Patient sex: M
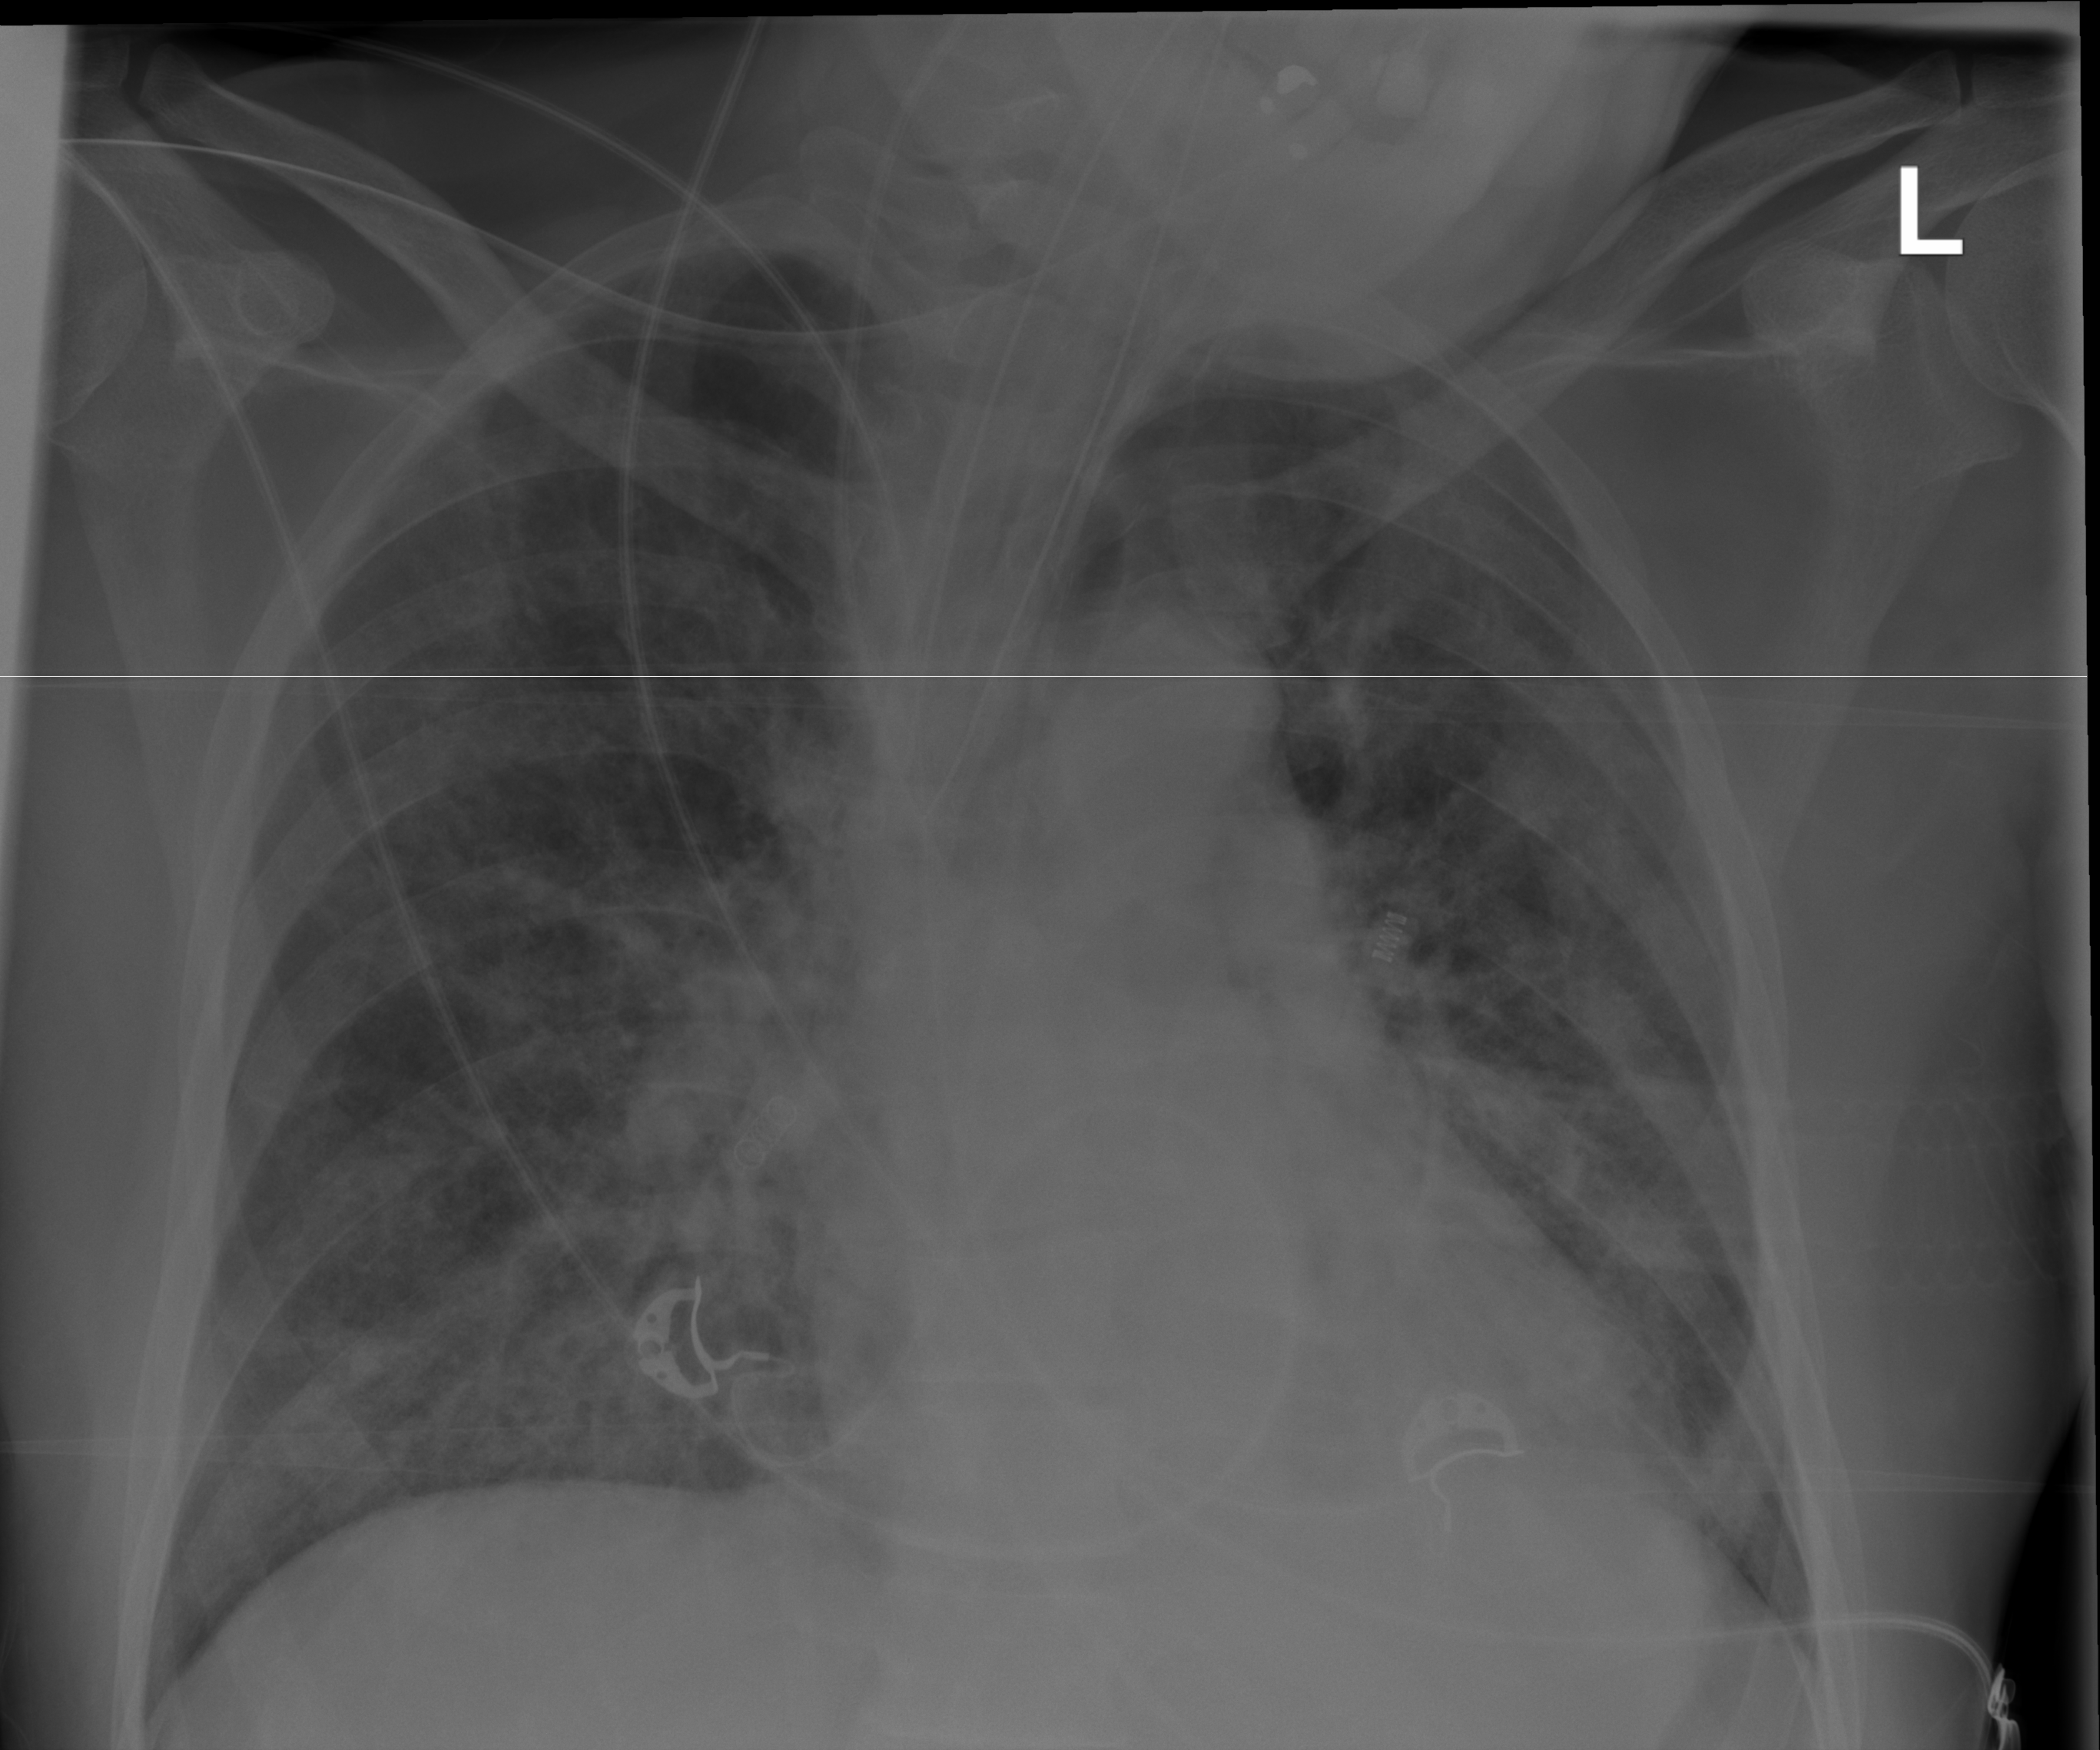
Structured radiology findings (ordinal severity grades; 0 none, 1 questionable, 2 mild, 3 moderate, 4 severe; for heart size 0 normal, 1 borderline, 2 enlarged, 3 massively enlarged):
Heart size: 0
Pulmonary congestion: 0
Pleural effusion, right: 0
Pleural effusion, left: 0
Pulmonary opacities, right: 3
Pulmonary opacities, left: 3
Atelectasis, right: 2
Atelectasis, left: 2